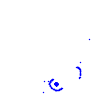
Particle: kaon